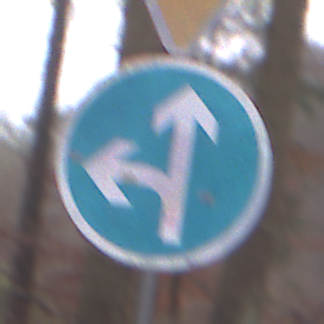
Verkehrszeichen: VorgeschriebeneFahrtrichtungGeradeausOderLinks
Zusatzzeichen oben: VorfahrtGewaehren
Umgebung: Outdoor, Nature
Tageszeit: Midday
Wetter: Overcast
Licht: Natural
Jahreszeit: Autumn
Kontrast: LowContrast